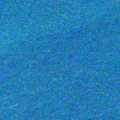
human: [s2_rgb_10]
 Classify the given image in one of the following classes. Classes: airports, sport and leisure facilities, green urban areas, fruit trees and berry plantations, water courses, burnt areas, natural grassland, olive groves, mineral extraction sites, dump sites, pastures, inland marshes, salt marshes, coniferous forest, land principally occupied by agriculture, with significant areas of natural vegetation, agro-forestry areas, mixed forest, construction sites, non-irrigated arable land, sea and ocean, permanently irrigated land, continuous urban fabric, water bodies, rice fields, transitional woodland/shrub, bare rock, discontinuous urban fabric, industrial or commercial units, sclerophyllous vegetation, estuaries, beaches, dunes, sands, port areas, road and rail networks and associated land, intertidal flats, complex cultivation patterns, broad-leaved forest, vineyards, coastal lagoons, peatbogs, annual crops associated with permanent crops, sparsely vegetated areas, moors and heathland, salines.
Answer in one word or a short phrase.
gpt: sea and ocean